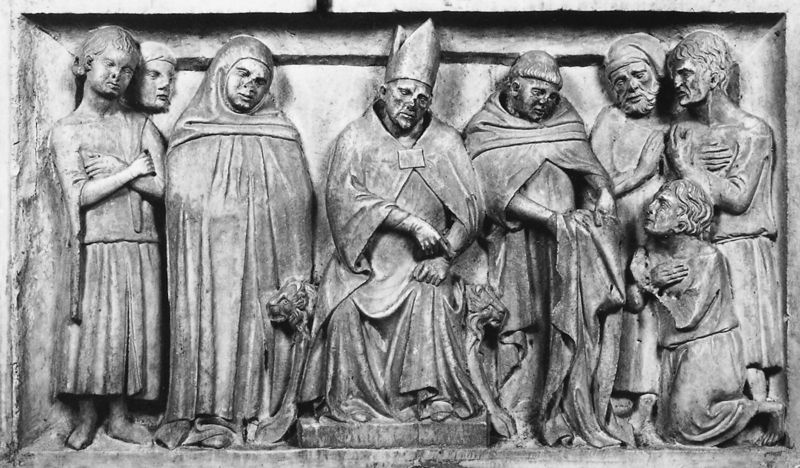
Titel: Grabmal für Simone Saltarelli
Künstler: Nino d’Andrea Pisano
Standort: Pisa, S. Caterina (EU - I - Toskana)
Schlagwörter: mann, frauen, menschen, frau, männer, bart, architektur, arme, falten, stehen, stein, kirche, gewand, kutte, krone, skulptur, relief, bischof, papst, thron, kopftuch, plastik, knien, bürger, nonne, volk, kardinal, beten, gebet, talar, löwen, hilfe, priester, mönch, bettler, löwe, heilige, grabmal, stifter, martin, barmherzigkeit, helfer, kleriker, löwenköpfe, bsichof, martin von tours